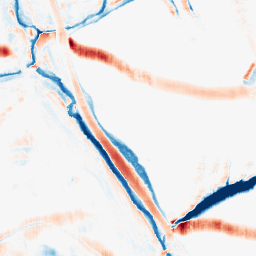
Category: morphological
Decomposition family: morphological_rect
Decomposition parameters: operation: average
width: 10
height: 20
Upsampling method: regularized
Upsampling parameters: scale: 2
lambda_reg: 0.001
Upsampling scale: 2